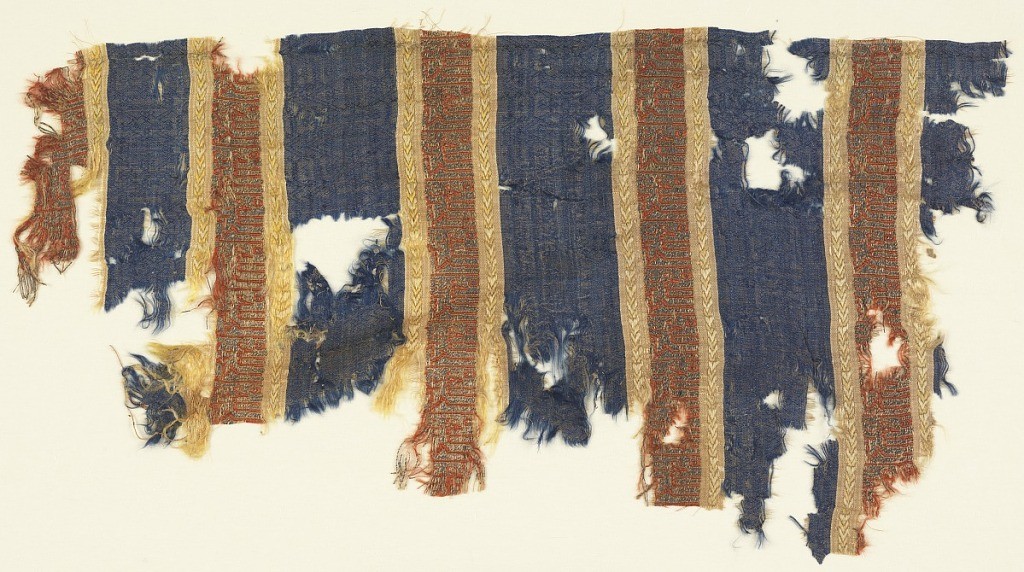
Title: Fragment
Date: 13th century
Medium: silk, metallic Technique: float patterned plain weave
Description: Fine lozenge outlines and Kufic script on banded fabric.